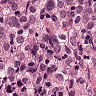
Metastatic tissue present: yes